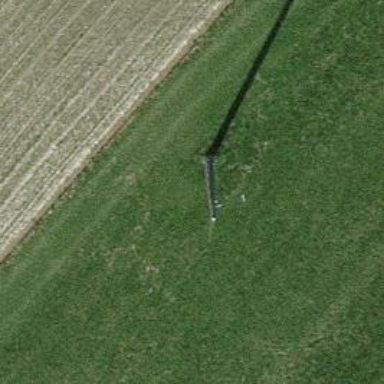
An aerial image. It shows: Mast tower used for communication.